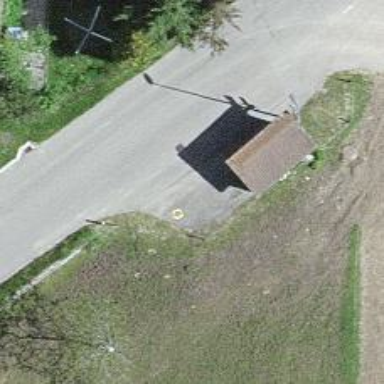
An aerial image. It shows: Bus stop along the road.